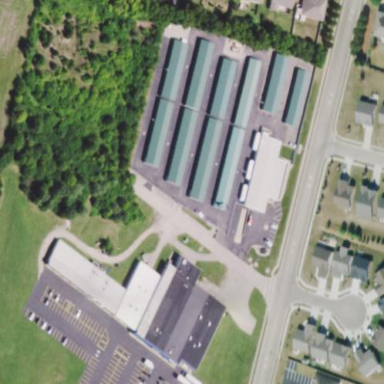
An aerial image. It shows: Commercial area with storage rental shop.